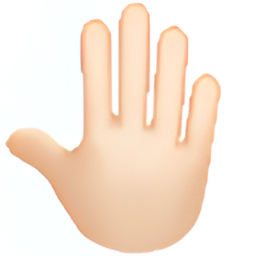
Name: raised back of hand
Emoji: 🤚🏻
Group: People & Body
Sub-group: hand-fingers-open